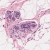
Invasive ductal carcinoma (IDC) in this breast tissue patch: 0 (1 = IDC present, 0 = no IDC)